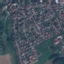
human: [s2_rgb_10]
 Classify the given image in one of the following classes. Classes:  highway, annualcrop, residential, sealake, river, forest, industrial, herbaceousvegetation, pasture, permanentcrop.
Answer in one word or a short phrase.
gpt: Residential